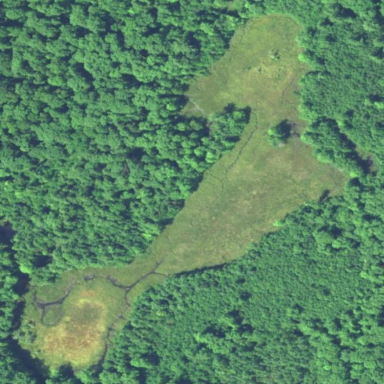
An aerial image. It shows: Bog wetland area.